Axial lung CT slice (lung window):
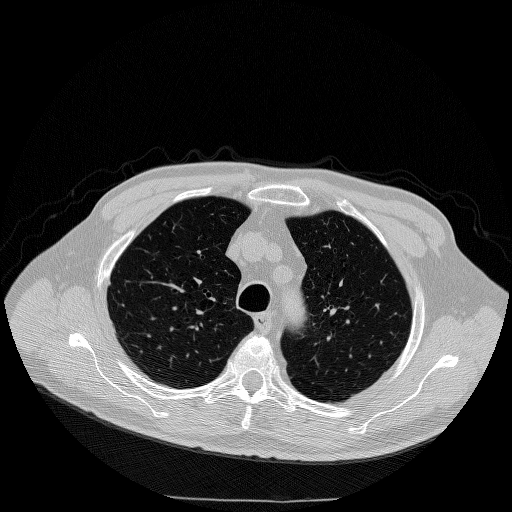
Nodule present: no